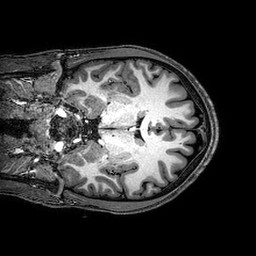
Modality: T1w
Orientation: coronal
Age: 21
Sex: male
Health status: healthy
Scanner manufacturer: philips
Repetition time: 0.008259 s
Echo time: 0.0038 s